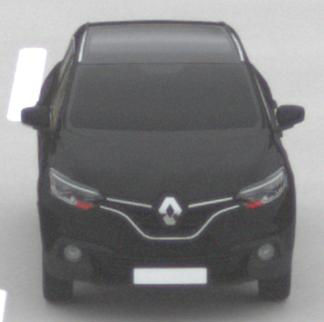
Make: Renault
Model: Kadjar ENERGY TCe 130
Detailed model: Kadjar
Model produced from: 2015/05
Model produced until: 2018/08
Doors: 5
Color: black
Road condition: dry road
Daytime: midday
Contrast: low contrast